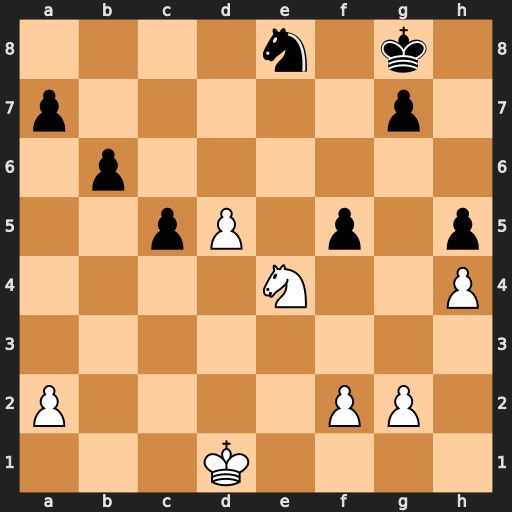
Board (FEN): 4n1k1/p5p1/1p6/2pP1p1p/4N2P/8/P4PP1/3K4
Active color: w
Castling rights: -
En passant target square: -
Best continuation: d6 Kf8 d7